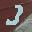
Label: 3